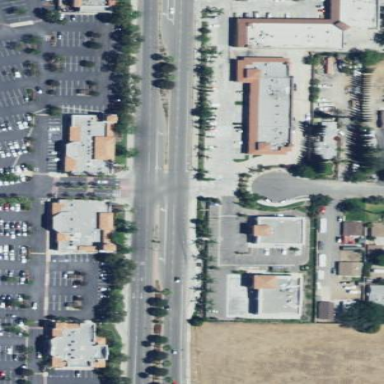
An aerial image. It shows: Retail area.